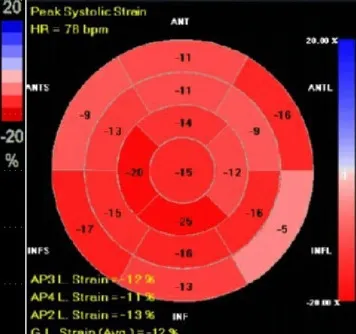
Bullseye plot. B: Longitudinal strain bullseye plot with complete resolution of the inferior lateral wall after treatment, especially when compared to the strain mapping noted from two weeks earlier, prior to the initiation of corticosteroids demonstrating an excellent response to steroids. No change to the mid-anterior wall was noted, likely due to transmural involvement resulting in scarring.
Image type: chart (chart)